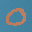
Label: 0